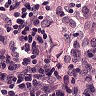
Metastatic tissue present: no